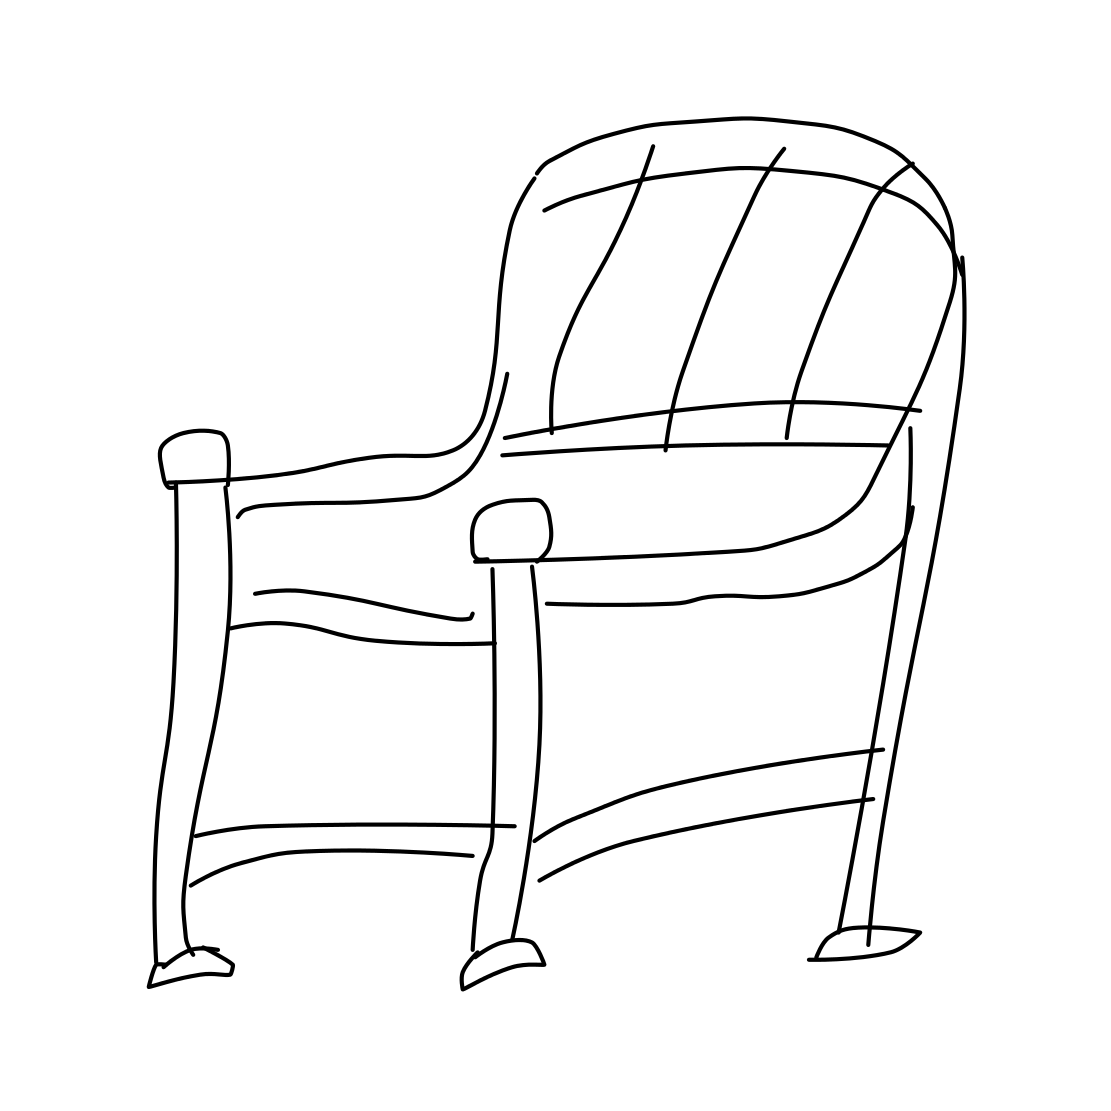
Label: armchair